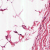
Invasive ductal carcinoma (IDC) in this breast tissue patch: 0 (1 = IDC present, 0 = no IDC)